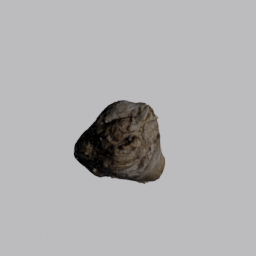
Label: nature